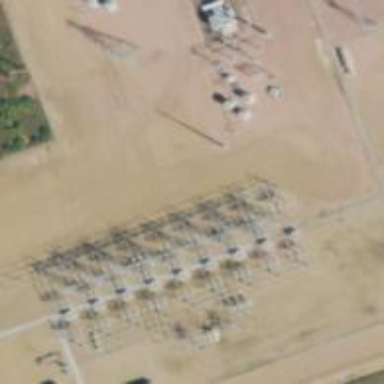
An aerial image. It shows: Switch used for power control.